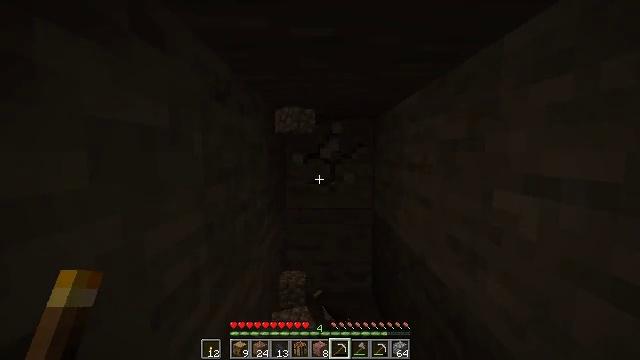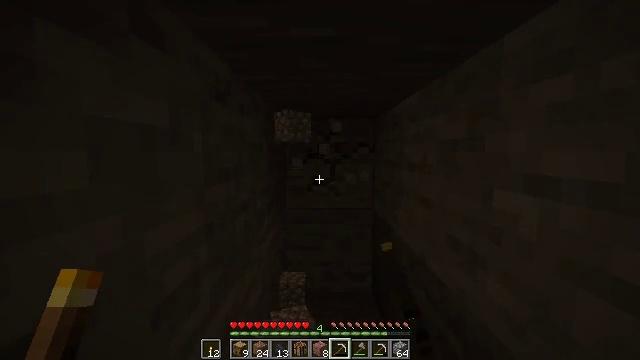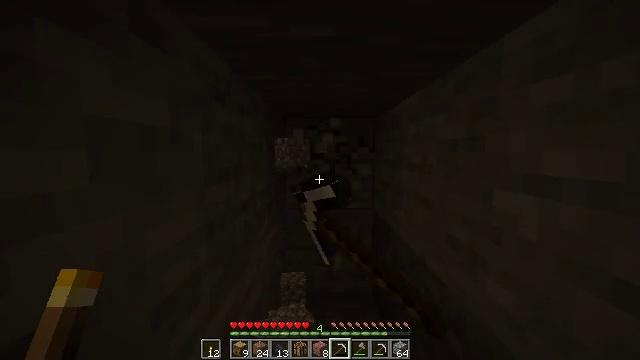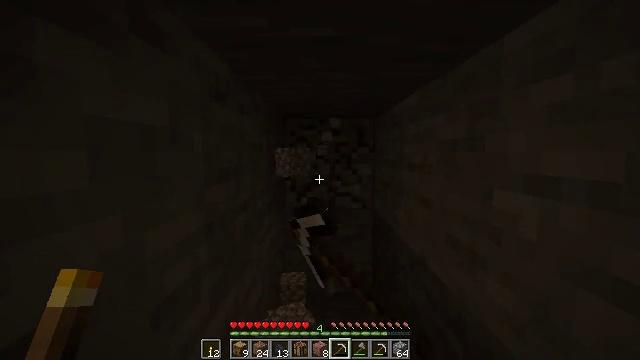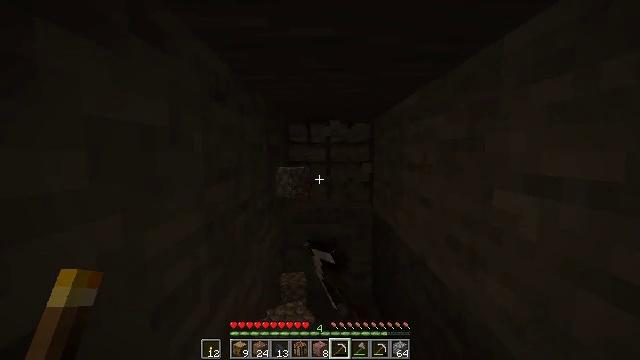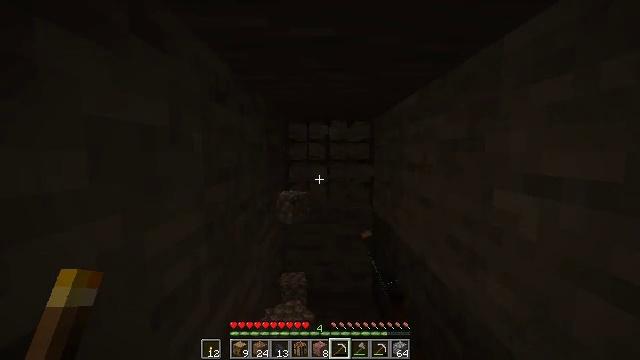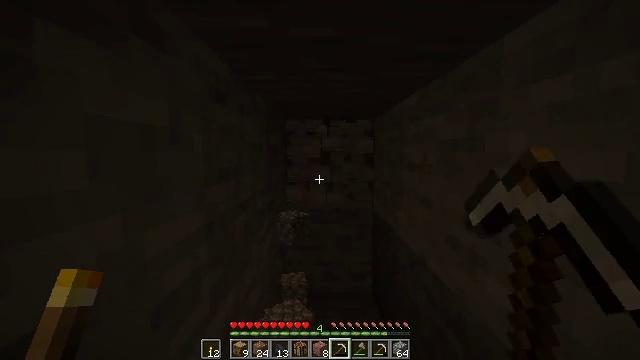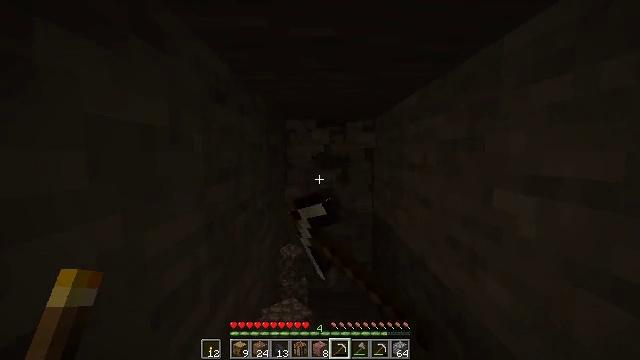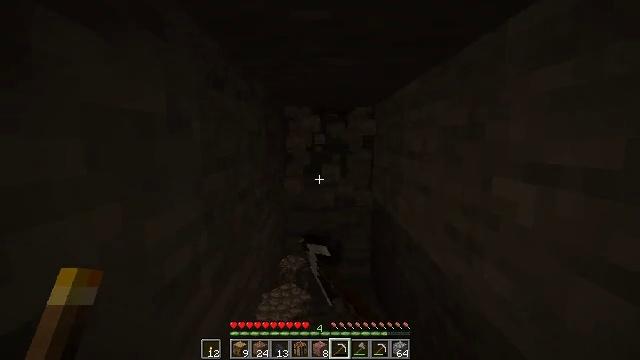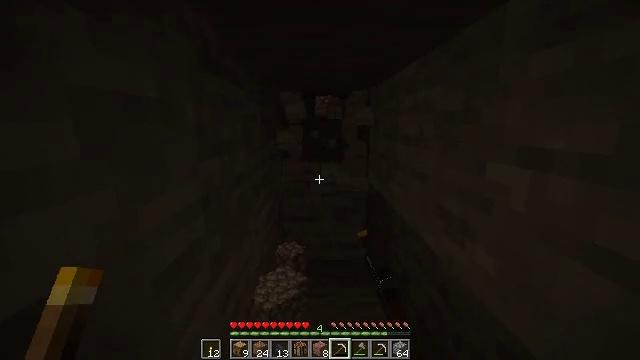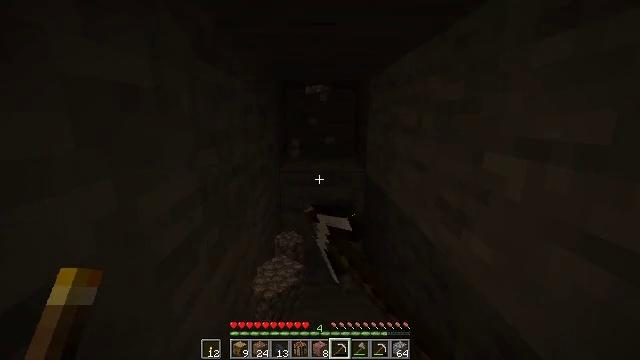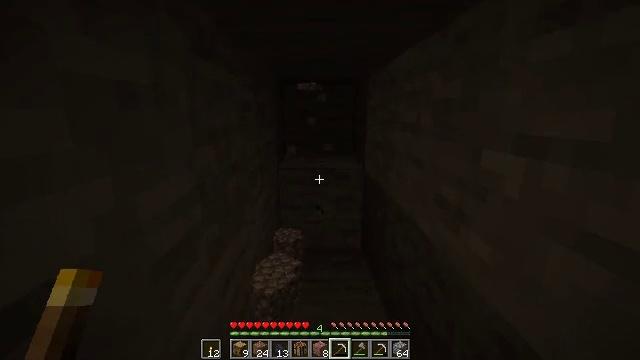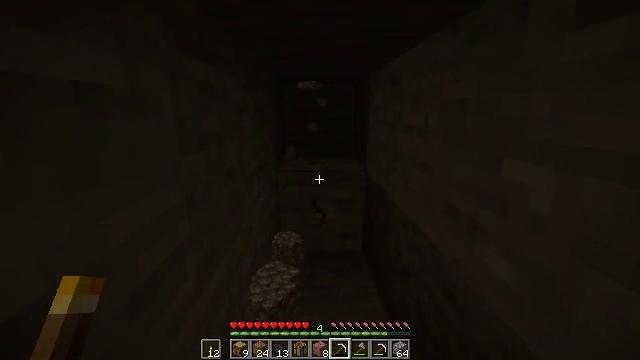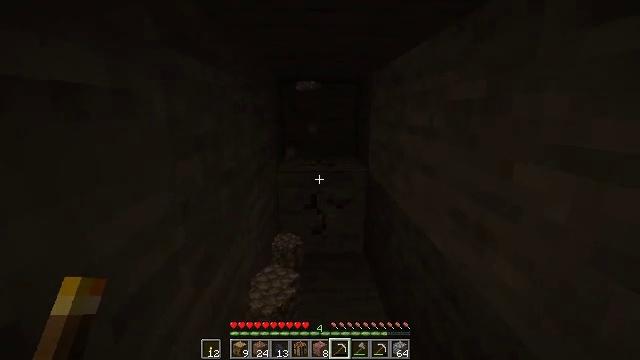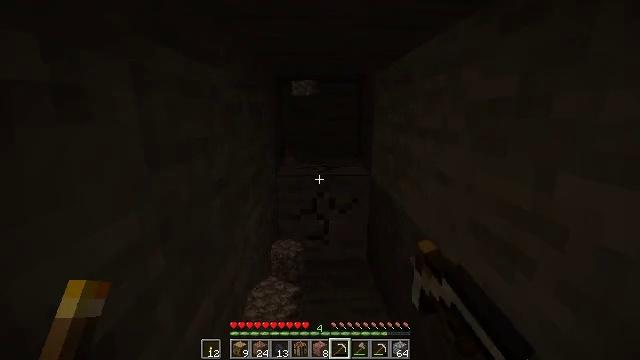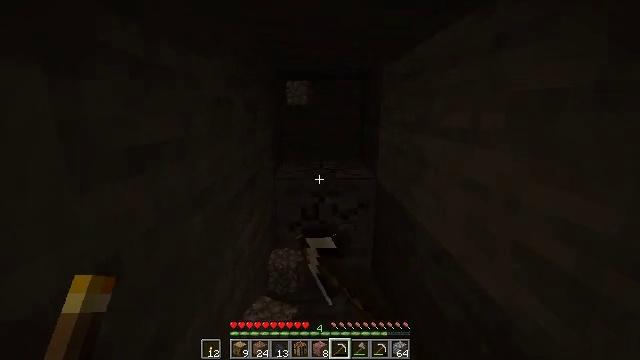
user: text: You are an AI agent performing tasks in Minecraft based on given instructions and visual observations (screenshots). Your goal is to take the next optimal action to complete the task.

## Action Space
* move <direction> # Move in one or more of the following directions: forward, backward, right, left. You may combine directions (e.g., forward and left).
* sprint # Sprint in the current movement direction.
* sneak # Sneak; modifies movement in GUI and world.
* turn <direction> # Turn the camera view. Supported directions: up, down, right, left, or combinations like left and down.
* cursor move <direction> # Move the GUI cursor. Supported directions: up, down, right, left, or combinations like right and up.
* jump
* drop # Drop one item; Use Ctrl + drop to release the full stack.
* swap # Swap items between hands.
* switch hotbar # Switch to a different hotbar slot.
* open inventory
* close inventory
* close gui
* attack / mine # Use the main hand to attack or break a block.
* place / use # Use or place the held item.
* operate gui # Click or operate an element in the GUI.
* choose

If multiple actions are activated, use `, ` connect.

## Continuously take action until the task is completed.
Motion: motion action
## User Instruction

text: Harvest stone in the caves.
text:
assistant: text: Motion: attack / mine
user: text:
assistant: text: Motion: attack / mine
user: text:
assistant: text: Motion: attack / mine
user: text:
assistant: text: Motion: attack / mine
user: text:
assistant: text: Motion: attack / mine
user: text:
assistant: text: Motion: attack / mine
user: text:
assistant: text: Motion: attack / mine
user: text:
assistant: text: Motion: turn down, attack / mine
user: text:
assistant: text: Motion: turn down, attack / mine
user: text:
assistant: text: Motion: turn down, attack / mine
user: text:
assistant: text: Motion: attack / mine
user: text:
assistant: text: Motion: move forward, attack / mine
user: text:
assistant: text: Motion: move forward, attack / mine
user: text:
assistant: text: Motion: move forward, attack / mine
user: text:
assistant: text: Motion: move forward, attack / mine
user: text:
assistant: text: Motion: turn down, attack / mine
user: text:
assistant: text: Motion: turn down, attack / mine
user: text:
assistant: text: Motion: attack / mine
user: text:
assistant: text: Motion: attack / mine
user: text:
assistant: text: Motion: attack / mine
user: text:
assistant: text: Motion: attack / mine
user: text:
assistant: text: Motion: attack / mine
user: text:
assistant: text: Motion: attack / mine
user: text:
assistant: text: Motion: attack / mine
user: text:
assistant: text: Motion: turn left and up, attack / mine
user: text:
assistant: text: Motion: attack / mine
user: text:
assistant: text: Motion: attack / mine
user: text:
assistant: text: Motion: attack / mine
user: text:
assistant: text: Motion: attack / mine
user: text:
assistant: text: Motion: attack / mine